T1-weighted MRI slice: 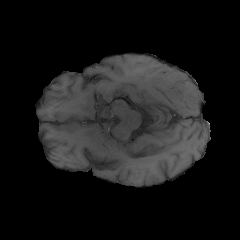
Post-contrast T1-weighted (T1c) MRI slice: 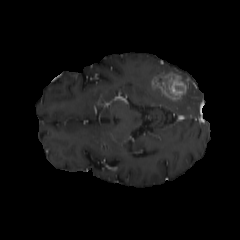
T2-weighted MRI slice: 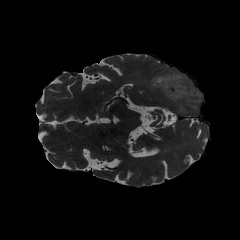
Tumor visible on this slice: yes